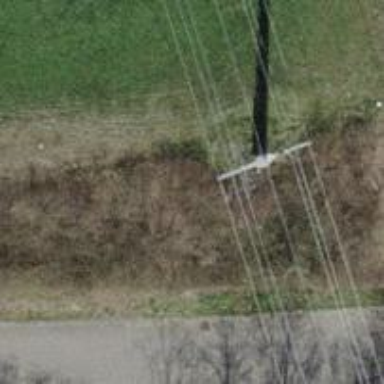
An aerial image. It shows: Power line in the image.